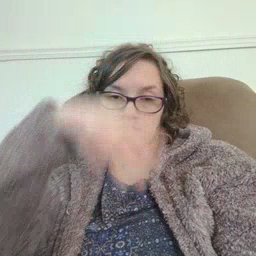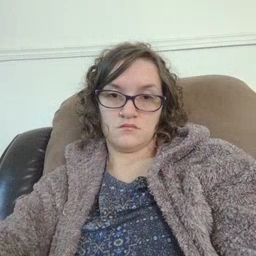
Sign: dad